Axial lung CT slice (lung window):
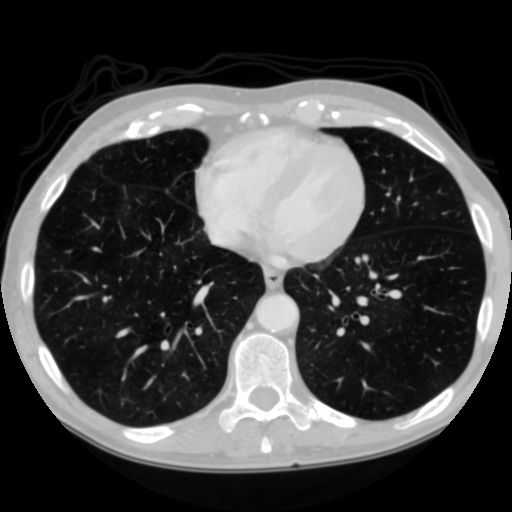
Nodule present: no